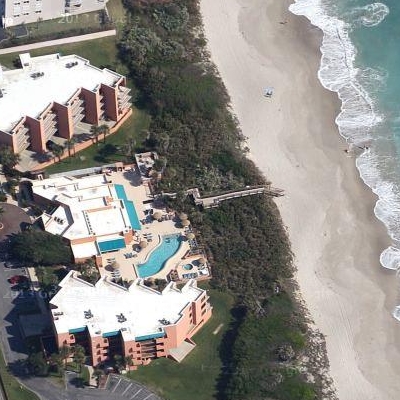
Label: Industry